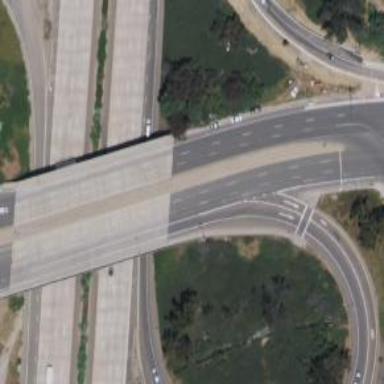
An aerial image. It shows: Primary highway bridge with separate sidewalks.